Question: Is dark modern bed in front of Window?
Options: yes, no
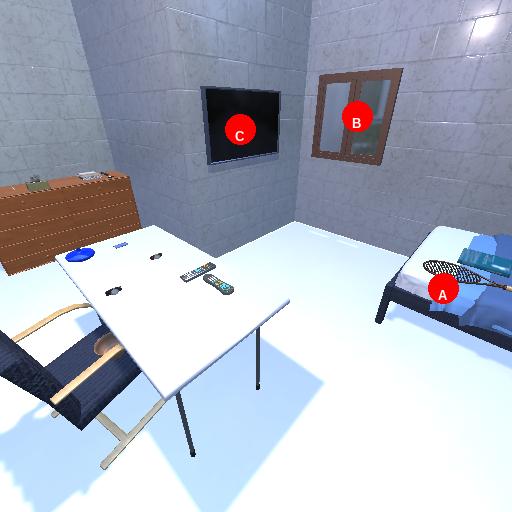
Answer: yes